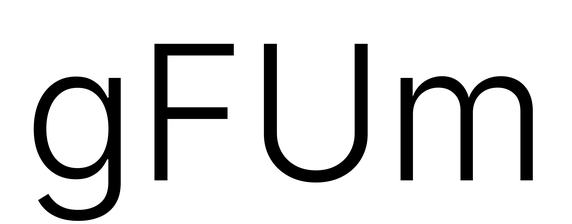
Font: Inter_Light